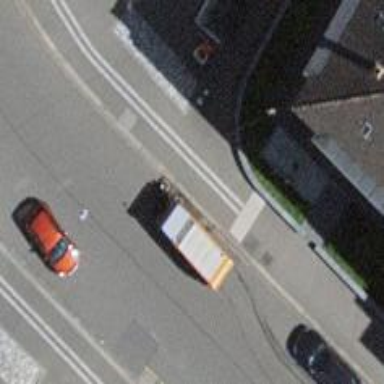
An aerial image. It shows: Kerb serving as barrier.